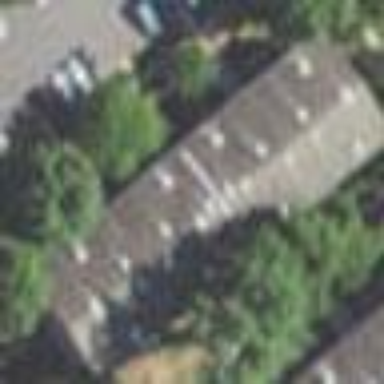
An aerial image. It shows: View of apartment building.